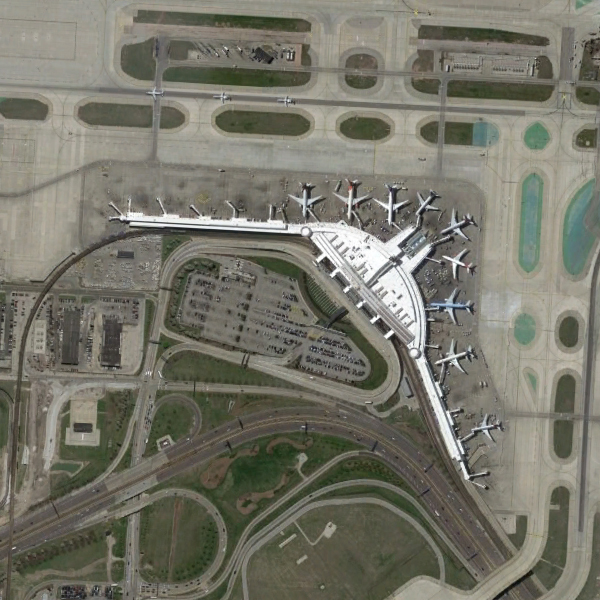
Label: Airport